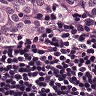
Metastatic tissue present: yes